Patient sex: M
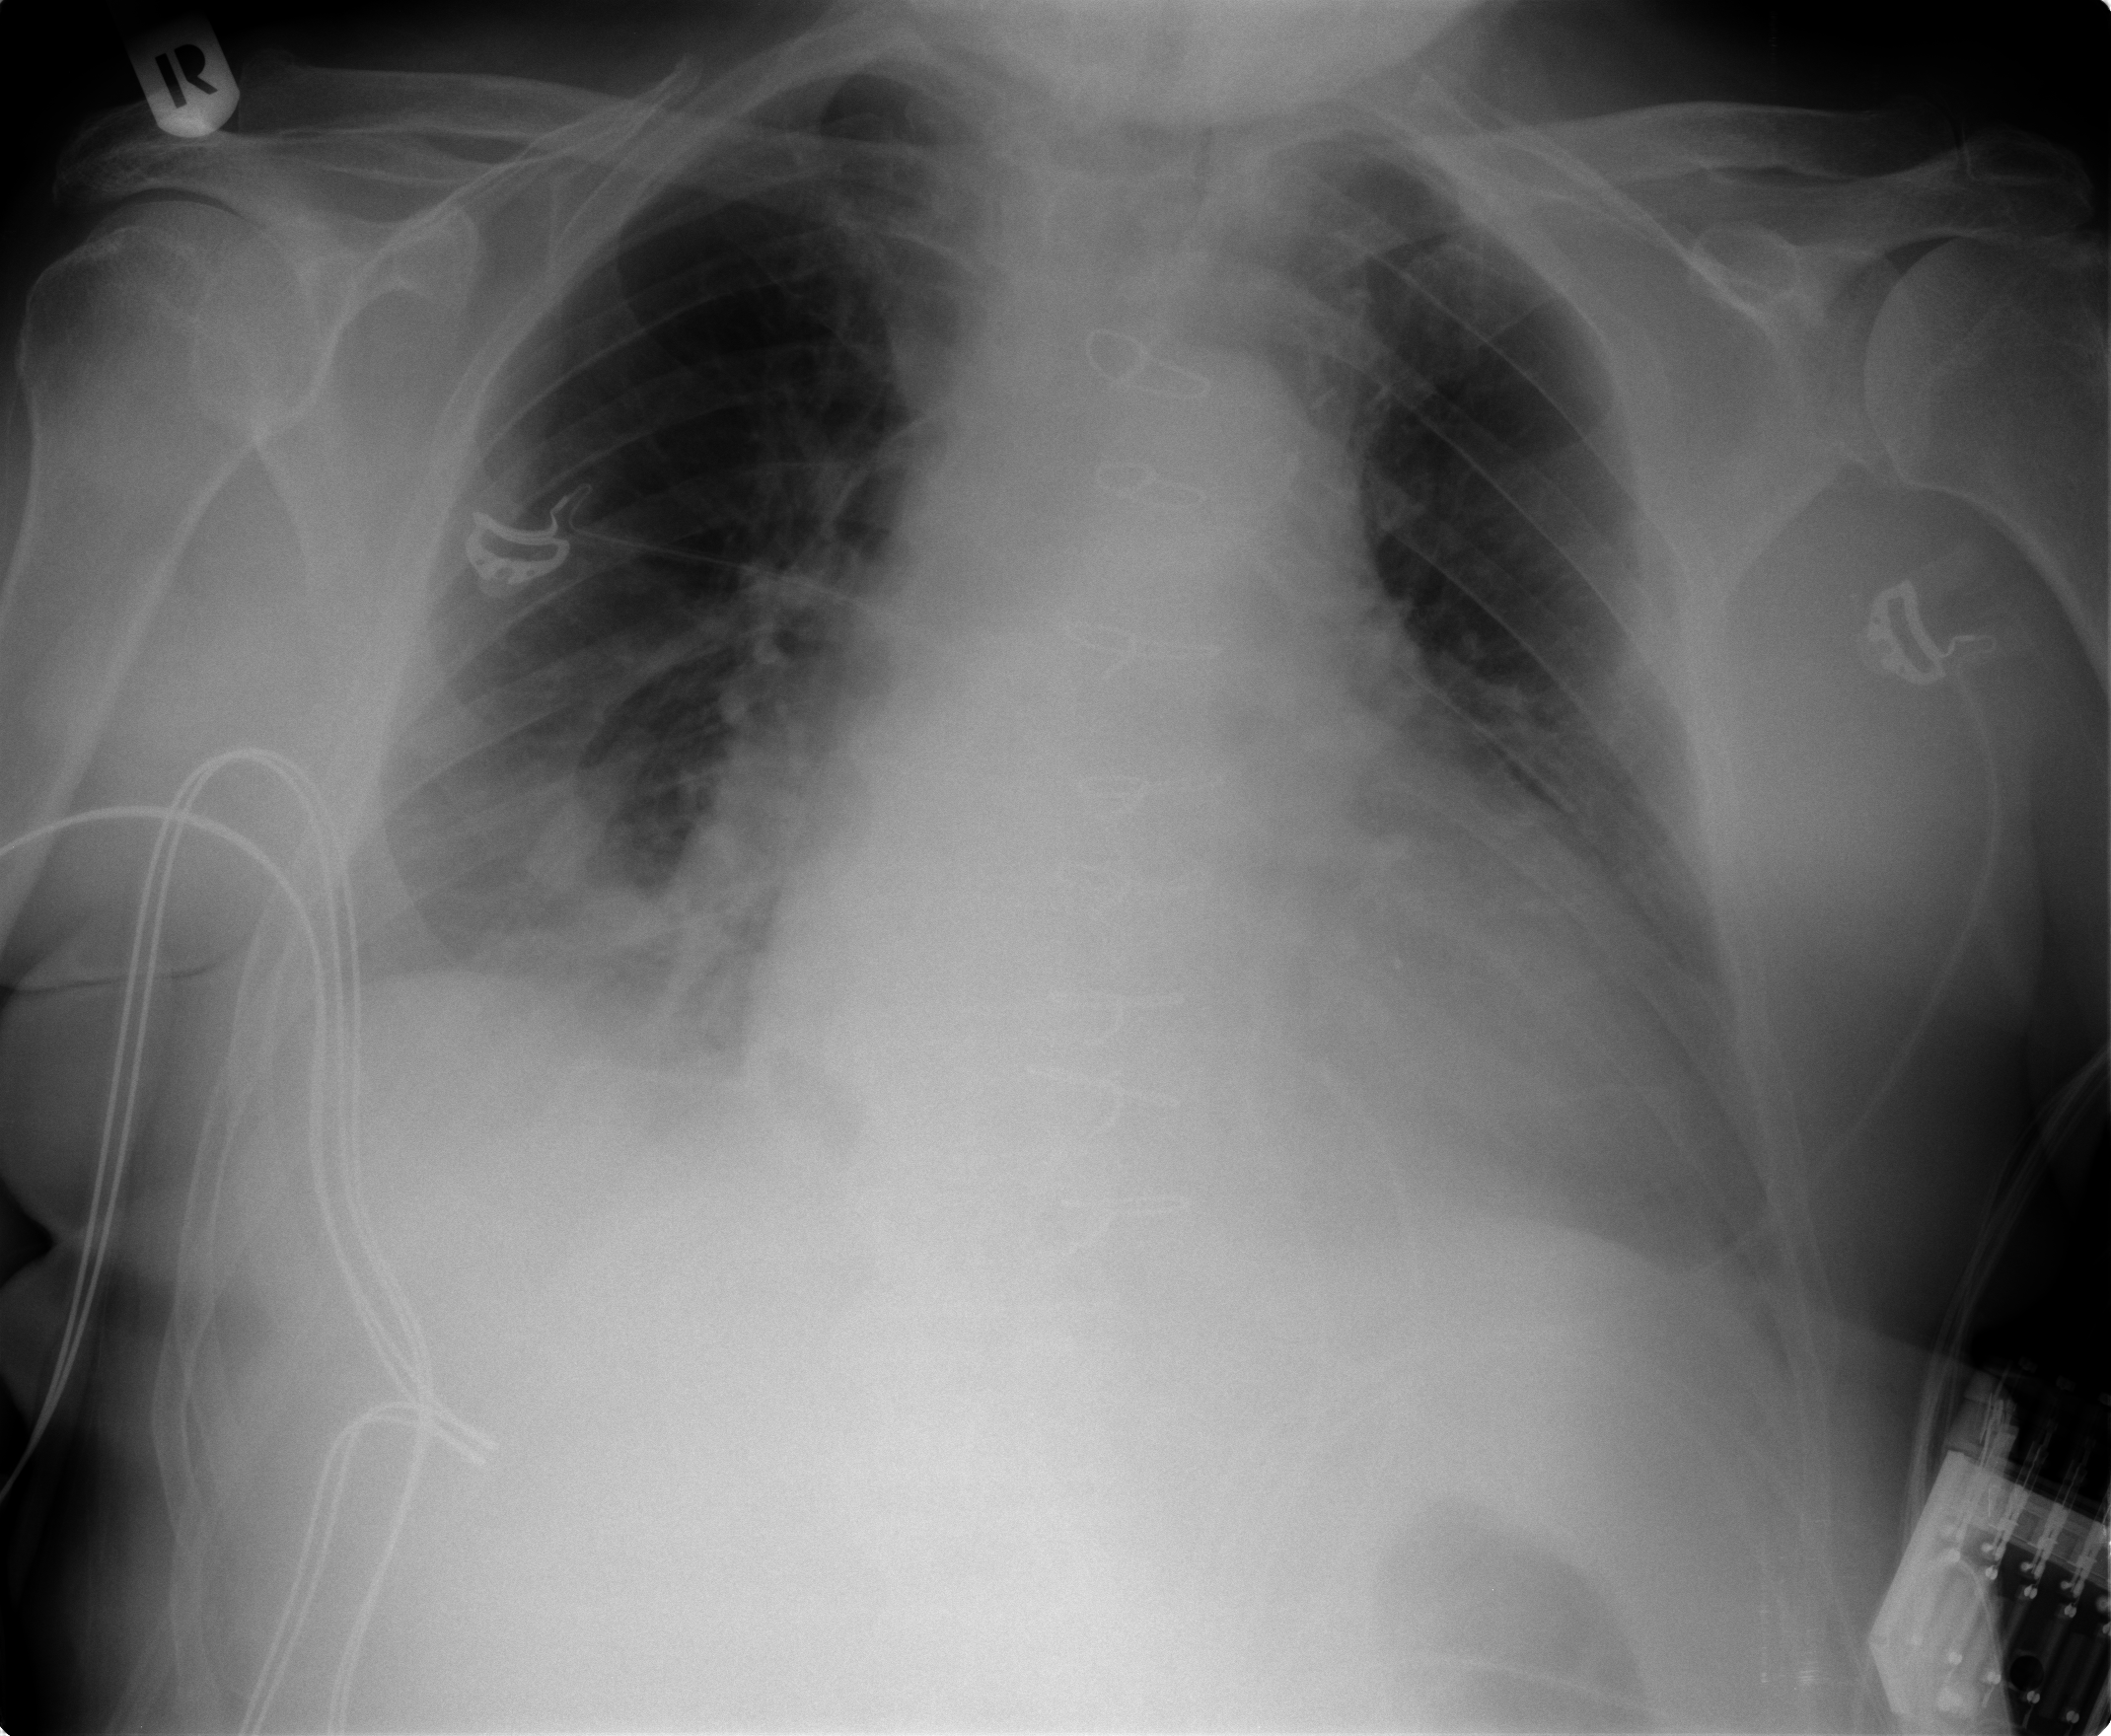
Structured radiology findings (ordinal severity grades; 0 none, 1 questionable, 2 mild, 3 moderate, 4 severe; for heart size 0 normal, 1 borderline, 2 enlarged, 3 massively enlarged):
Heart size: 2
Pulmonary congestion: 1
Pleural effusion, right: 1
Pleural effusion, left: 1
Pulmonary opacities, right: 0
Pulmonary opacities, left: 0
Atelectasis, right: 2
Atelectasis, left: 2